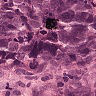
Metastatic tissue present: yes